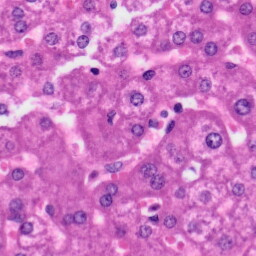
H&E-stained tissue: Liver